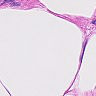
Metastatic tissue present: no